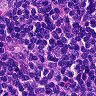
Metastatic tissue present: no